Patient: sex F, age 43
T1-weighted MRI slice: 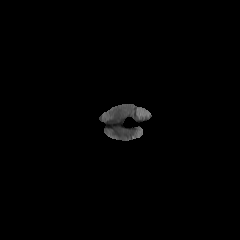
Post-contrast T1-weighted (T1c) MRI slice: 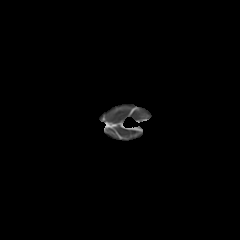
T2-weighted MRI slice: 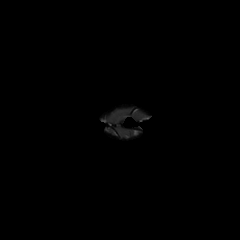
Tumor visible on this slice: no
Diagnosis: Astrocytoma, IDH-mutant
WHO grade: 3